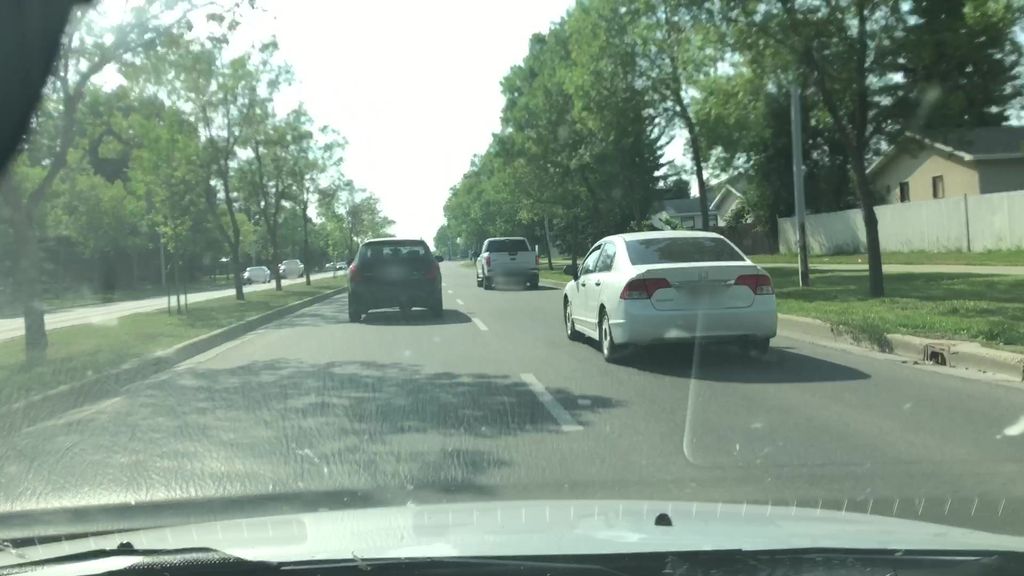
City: edmonton